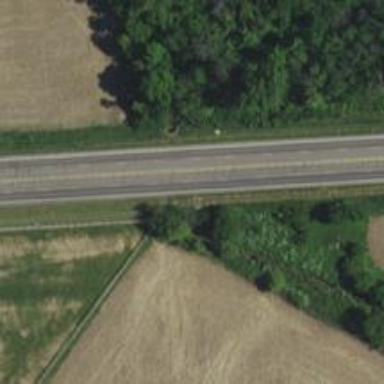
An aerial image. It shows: Primary highway.